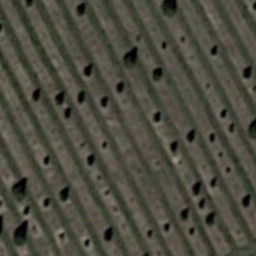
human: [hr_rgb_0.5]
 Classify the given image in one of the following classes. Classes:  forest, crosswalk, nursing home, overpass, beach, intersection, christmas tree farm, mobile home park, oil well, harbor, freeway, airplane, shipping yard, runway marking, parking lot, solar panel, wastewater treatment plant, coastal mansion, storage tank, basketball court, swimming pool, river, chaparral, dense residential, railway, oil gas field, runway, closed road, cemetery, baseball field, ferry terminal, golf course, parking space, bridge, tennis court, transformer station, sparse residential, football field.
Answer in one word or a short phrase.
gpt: christmas tree farm